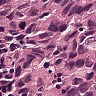
Metastatic tissue present: yes